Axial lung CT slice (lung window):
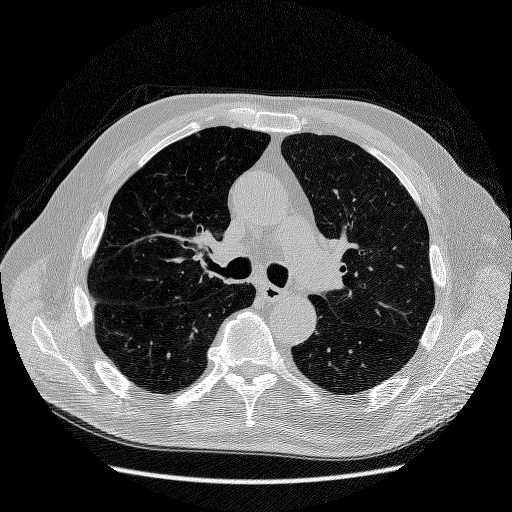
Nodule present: no